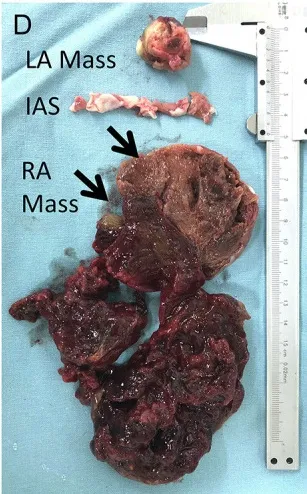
The biatrial mass together with the infiltrated septum was resected . The right atrial lesion was grossly composed of two parts. Arrows).
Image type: medical_photograph (other_medical_photograph)